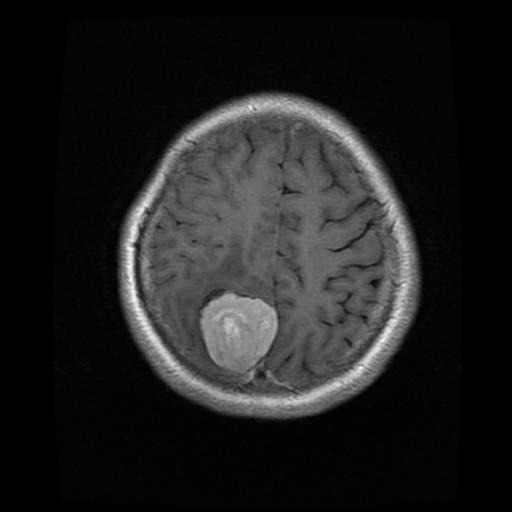
Label: meningioma